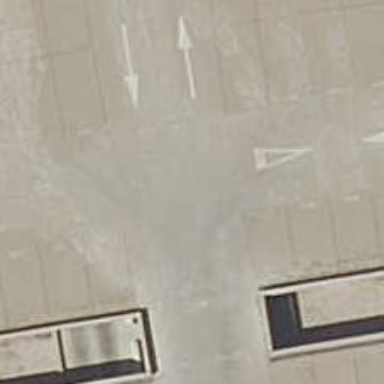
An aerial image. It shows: Asphalt parking aisle designated as service road.